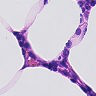
Metastatic tissue present: no